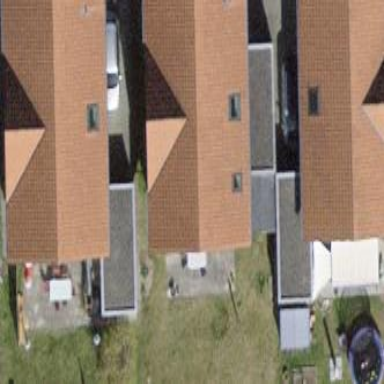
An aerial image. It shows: Building with tiled roof.